Field crop: maize
Growth stage: 2
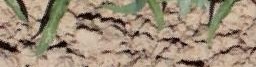
Species: maize